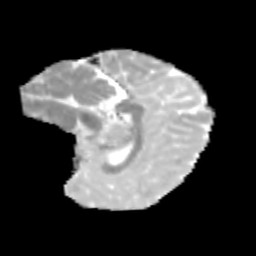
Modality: MD
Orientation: sagittal
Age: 11
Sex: female
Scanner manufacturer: siemens
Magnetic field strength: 3 T
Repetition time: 3.8 s
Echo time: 0.07 s